Field crop: maize
Growth stage: 1
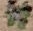
Species: chenopodium